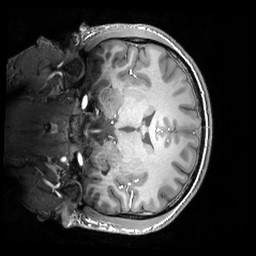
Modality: T1w
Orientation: coronal
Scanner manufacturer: philips
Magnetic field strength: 7 T
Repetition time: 0.008 s
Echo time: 0.001974 s